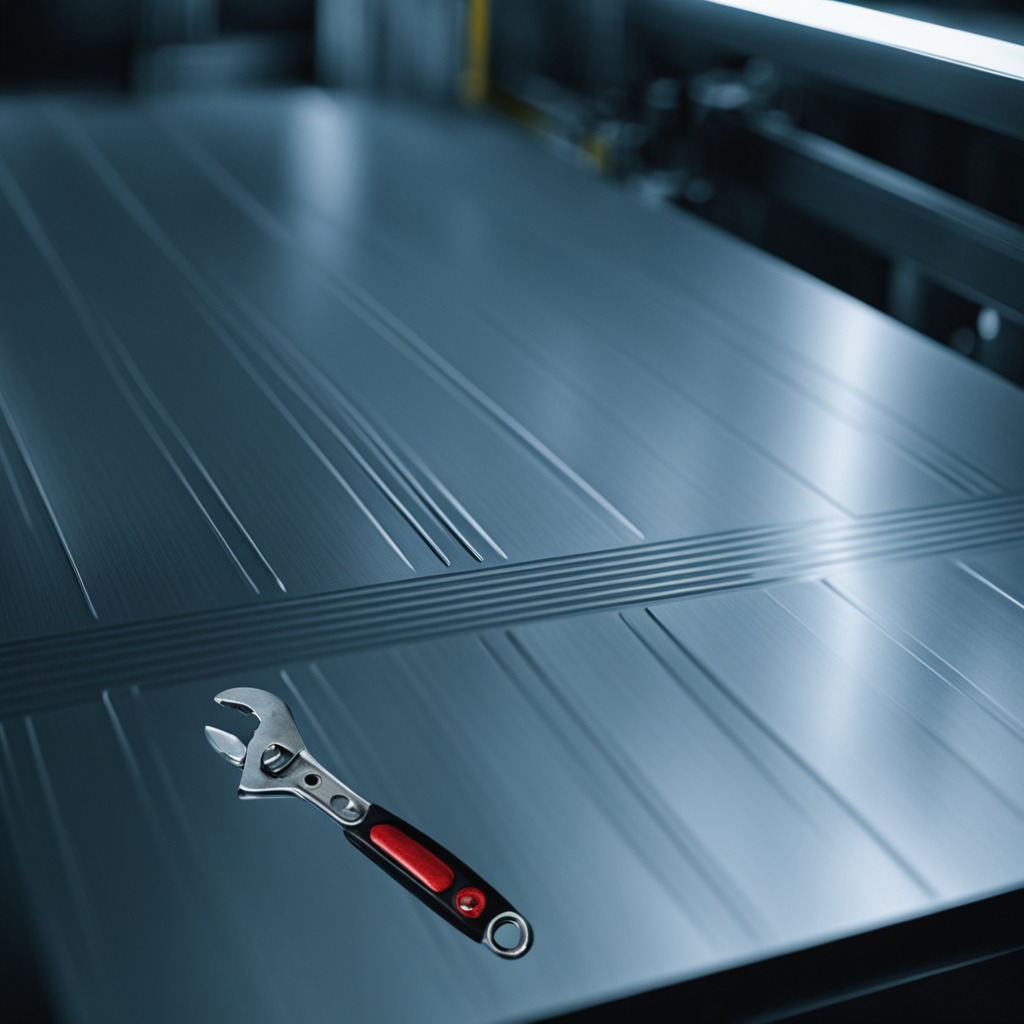
An wrench is lying on the metal table in a machine shop under fluorescent lights.